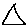
Label: triangle